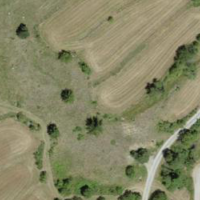
EUNIS habitat code: 26
Species observed at this site:
Gentiana cruciata